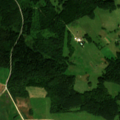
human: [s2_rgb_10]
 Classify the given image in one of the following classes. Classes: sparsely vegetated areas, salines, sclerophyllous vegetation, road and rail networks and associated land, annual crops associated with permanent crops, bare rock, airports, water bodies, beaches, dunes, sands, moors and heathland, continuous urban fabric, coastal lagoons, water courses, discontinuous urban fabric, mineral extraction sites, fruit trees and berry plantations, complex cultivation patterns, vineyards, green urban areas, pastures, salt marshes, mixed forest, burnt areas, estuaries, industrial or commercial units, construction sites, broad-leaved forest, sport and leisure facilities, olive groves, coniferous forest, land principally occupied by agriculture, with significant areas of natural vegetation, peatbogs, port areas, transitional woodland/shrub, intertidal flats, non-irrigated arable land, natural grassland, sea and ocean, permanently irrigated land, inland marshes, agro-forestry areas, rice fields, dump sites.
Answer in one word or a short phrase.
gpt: non-irrigated arable land, land principally occupied by agriculture, with significant areas of natural vegetation, broad-leaved forest, mixed forest